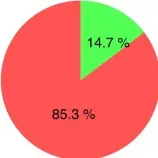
Final CAR-T cell product and CAR-T cell subsets persistence characteristics. CD4+, and ,CD8+ subsets composition of the final CAR-T cell product.
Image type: pathology (gram)